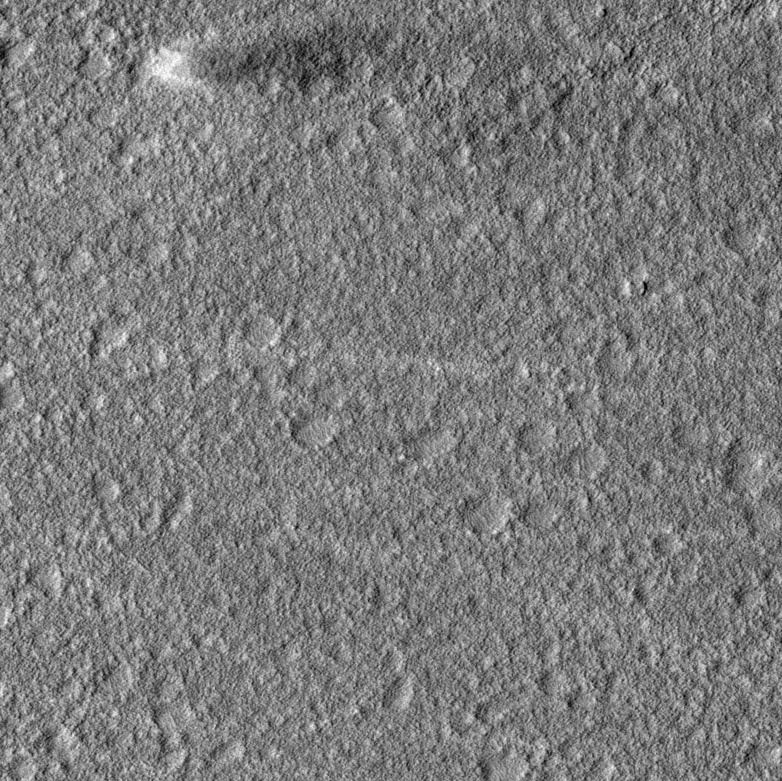
Label: dustdevil